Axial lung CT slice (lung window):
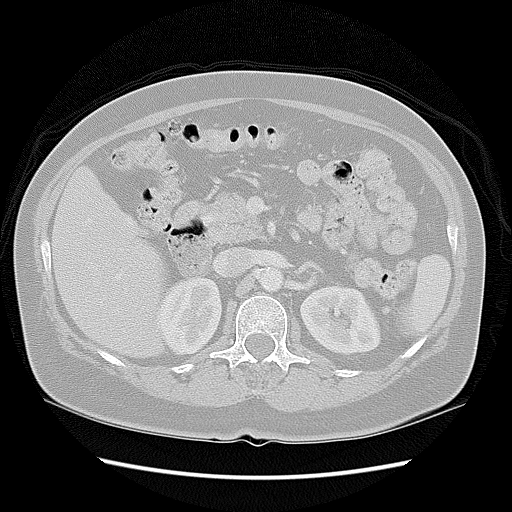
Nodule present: no